Question: I am trying to use the Kivy library for python in the Eclipse IDE. I have tried some solutions that I have found on google but none of them seem to work. I am using Mac OSX 10.7 with python 2.7.
I have installed the kivy setup.py file with the command
'''
python setup.py install
'''
I now how a kivy folder in /Library/Frameworks/Python.framework/Versions/2.7/lib/python2.7/. In eclipse I go to Preferences->PyDev->Interpreter and where I can add libraires I add that path and apply the changes. When writing python code I can now import everything I need from kivy without error and write code with code completion using the kivy modules. When I try to run the project with the code,
'''
import kivy
from kivy.app import App
from kivy.uix.widget import Widget
class PongGame(Widget):
pass
class PongApp(App):
def build(self):
return PongGame()
if __name__=='__main__':
PongApp().run()
'''
I get the error,
How can I setup eclipse so I do not get this error and I can run Kivy programs straight from eclipse?
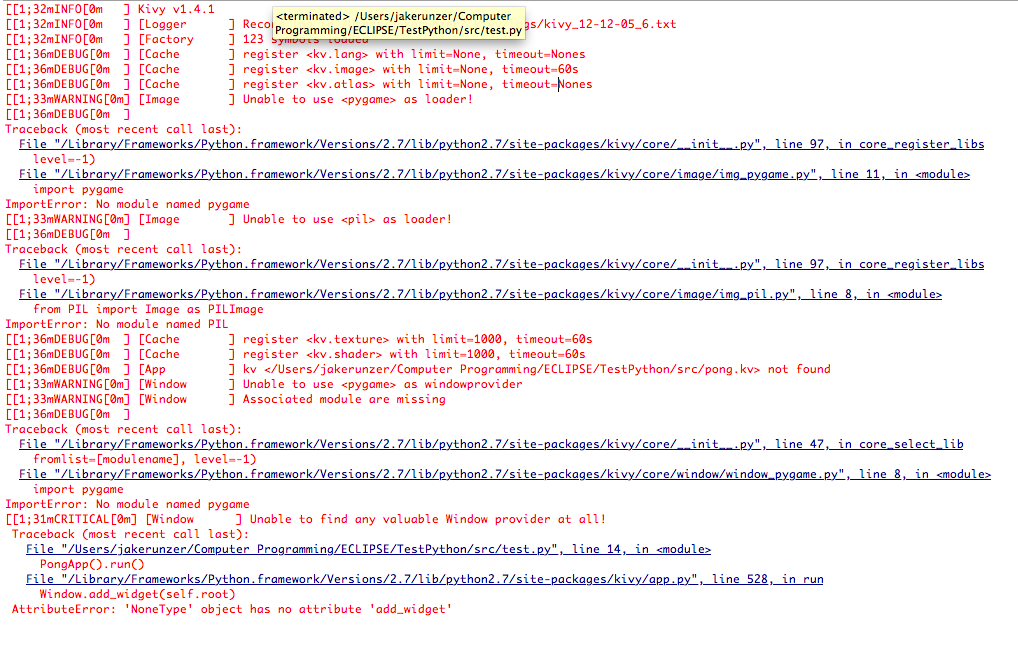
Answer: In a recent <URL> file!
<URL>
Russell's instructions were:
'''
Building pygame 1.9.1 on Mac OS X 10.6 using XCode 3.2.6
2012-04-12
I was building this for a binary distribution that would run against python.org's 64-bit Python 2.7.2, for use on Mac OS X 10.6 and later.
* Install dependencies:
- libjpeg (use ./configure, make, sudo make install)
- SDL and extra packages (use precompiled framework builds):
- SDL
- SDL_mixer
- SDL_image
- SDL_ttf
- portmidi (use CMake as per the instructions)
* Delete shared libraries in /usr/local/lib (if you want to build a binary installer that can be used elsewhere).
* Check for /usr/local/lib/portmidi.a and if not found, make it a symlink from /usr/local/lib/portmidi_s.a or whatever portmidi got installed.
* Modify config_darwin.py to include '/usr/X11/include' and '/usr/X11/lib':
incdirs = ['/usr/X11/include', '/usr/local/include']
libdirs = ['/usr/X11/lib/', '/usr/local/lib']
(since libpng and libfreetype are standard in /usr/X11)
* Configure pygame and make sure it finds everything:
python config.py
As of 2012-04-12 on Mac OS X 10.6 I found that png was NOT found. I have no idea why, but I went ahead and installed it manually.
Also SCRAP is not found, but apparently that is normal for Mac OS X.
* Build pygame normally
python setup.py build
bdist_mpkg (or sudo python setup.py install if you don't want a binary installer)
'''
Hopefully, these instructions will work on more recent versions of OS X and XCode (please let us know if they do).
Thanks